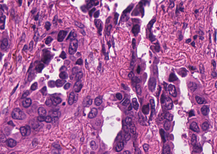
Tumor epithelial tissue: yes
Tumor-associated stroma tissue: yes
Normal tissue: no